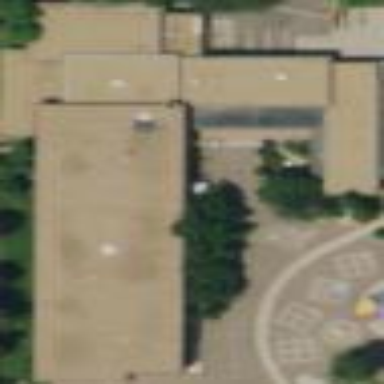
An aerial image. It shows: Flat-roofed school building.